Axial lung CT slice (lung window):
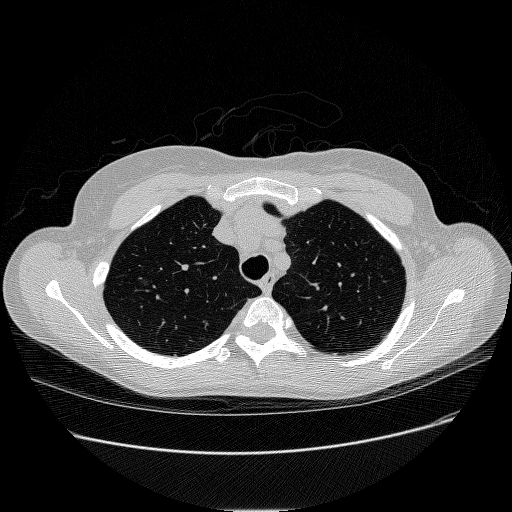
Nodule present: yes
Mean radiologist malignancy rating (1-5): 4